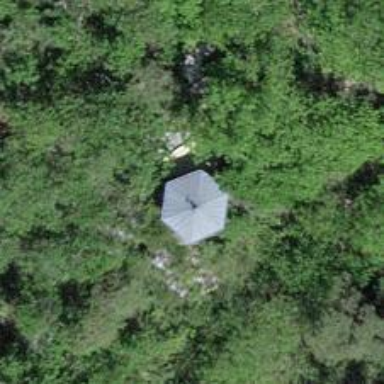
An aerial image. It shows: Pavilion shelter at viewpoint location.